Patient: sex M, age 58
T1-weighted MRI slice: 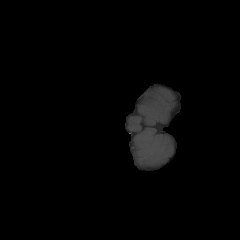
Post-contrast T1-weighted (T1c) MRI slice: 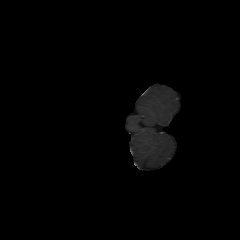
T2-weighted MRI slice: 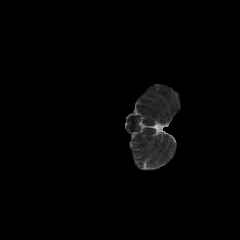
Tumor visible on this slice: no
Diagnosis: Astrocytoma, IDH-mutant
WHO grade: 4